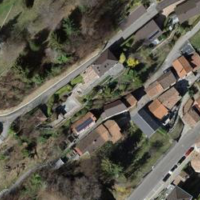
EUNIS habitat code: 55
Species observed at this site:
Erigeron karvinskianus